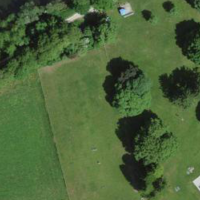
EUNIS habitat code: 24
Species observed at this site:
Impatiens parviflora